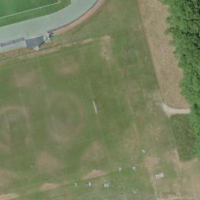
EUNIS habitat code: 53
Species observed at this site:
Carpinus betulus